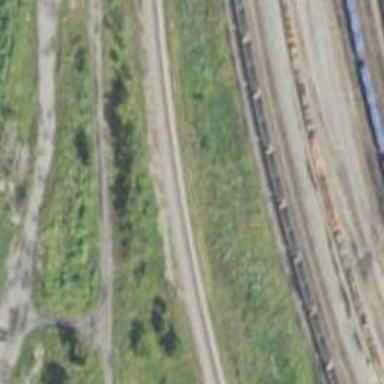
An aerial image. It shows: Railway spur service.